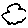
Label: cloud